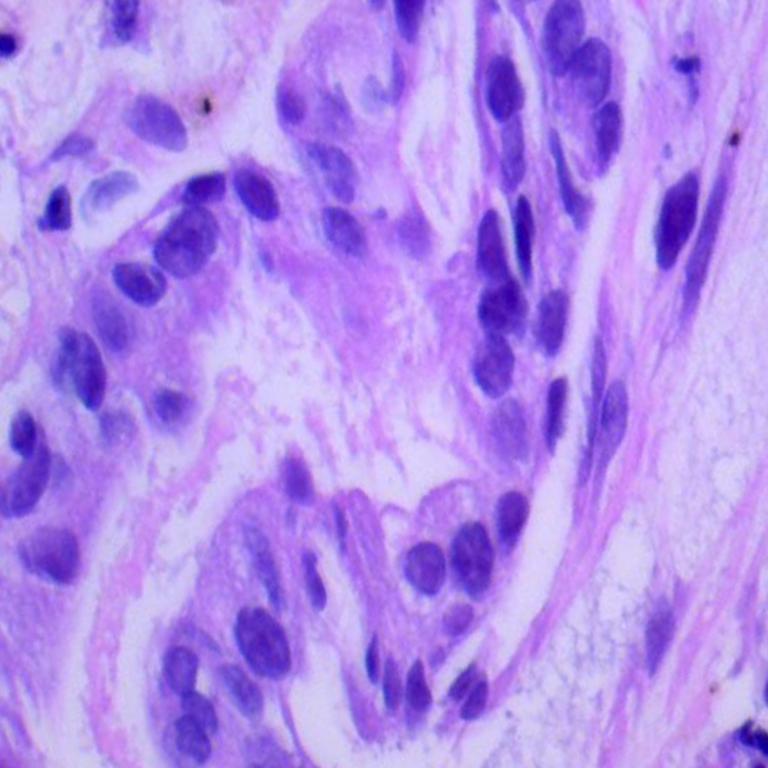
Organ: lung
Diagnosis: adenocarcinomas